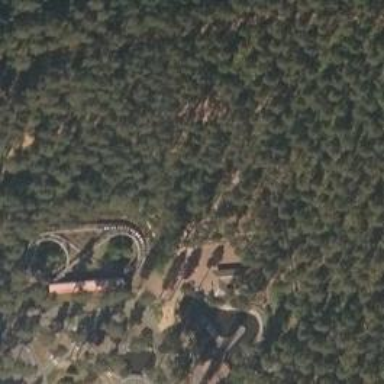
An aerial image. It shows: Miniature railway attraction with roller coaster.